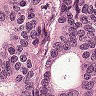
Metastatic tissue present: yes